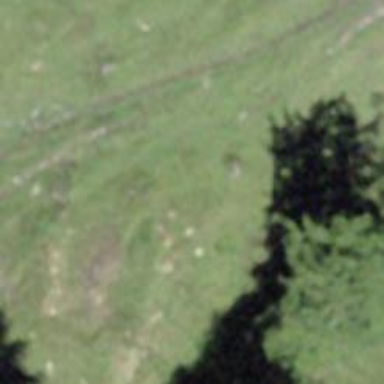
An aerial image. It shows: Hiking path.